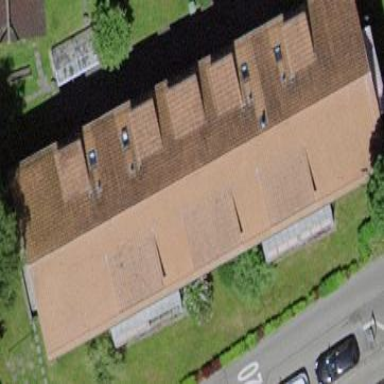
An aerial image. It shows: Building with gabled roof made of roof tiles. The roof is oriented along the structure.